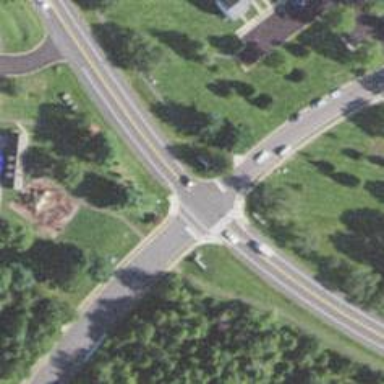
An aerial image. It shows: Unmarked road crossing.